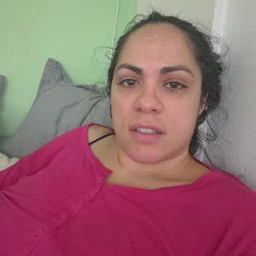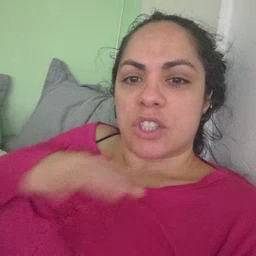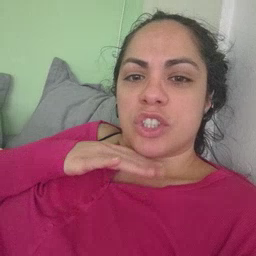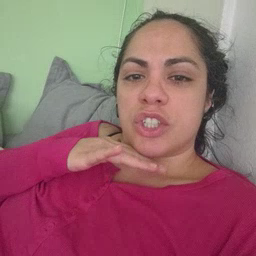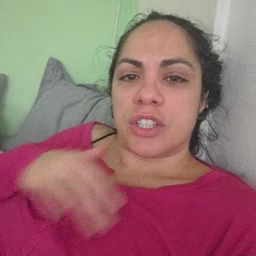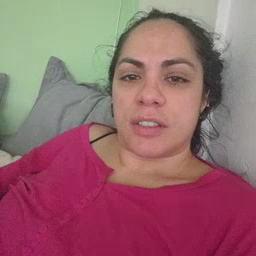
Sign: dirty